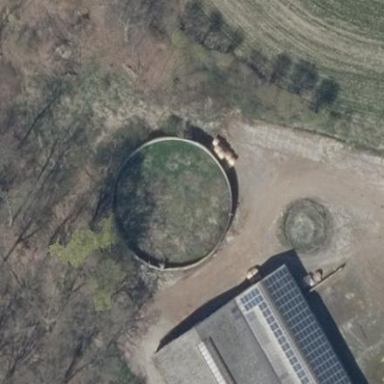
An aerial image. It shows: Storage tank with man-made structure.